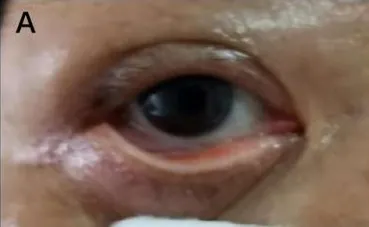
Slit-lamp photographs of the patient's eyes. And the right eye was normal.
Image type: medical_photograph (other_medical_photograph)